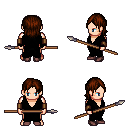
a pixel art fantasy rpg character, male body template, human, light skin, black robe, teal pants, brown long bangs hairstyle, leather bracers, maroon shoes, spear, four views (front, back, left, right), 2x2 character sprite sheet, small pixel art, hard edges, no anti-aliasing